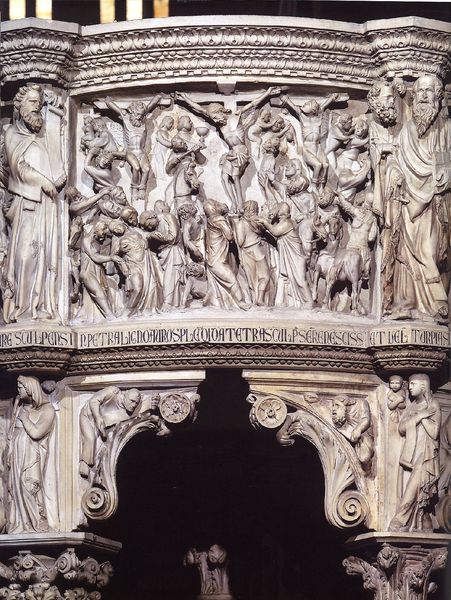
Titel: Siena, Dom, Kanzel, Kreuzigung Christi
Künstler: Niccolò Pisano
Standort: Siena, Dom (EU - I - Toskana)
Schlagwörter: mann, schatten, weiß, frauen, menschen, frau, grau, holz, marmor, männer, schwarz, säulen, ornament, bart, bibel, kirche, haare, kind, esel, kinder, skulptur, relief, schrift, rahmung, inschrift, bronze, kreuz, religion, gravierung, eck, kanzel, christus, jesus, kreuzigung, schriftrolle, heilige, heilig, maria, beweinung, hochrelief, latein, gekreuzigter, schächer, katholisch, heiligen, pisano